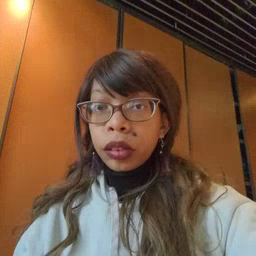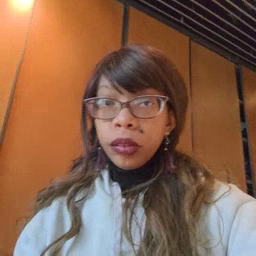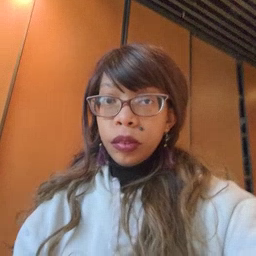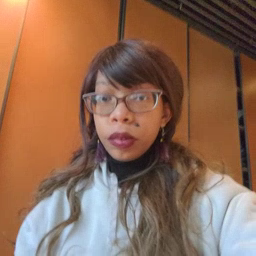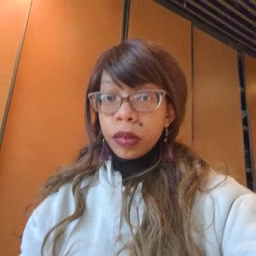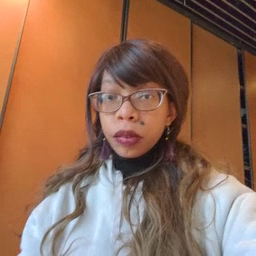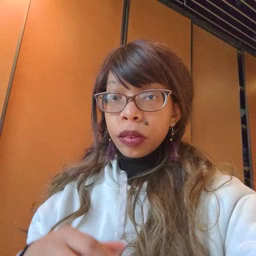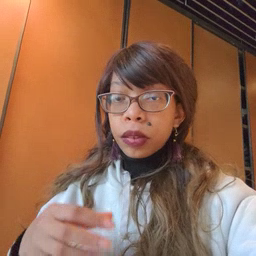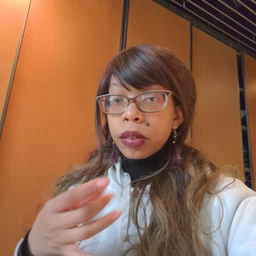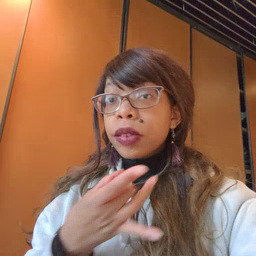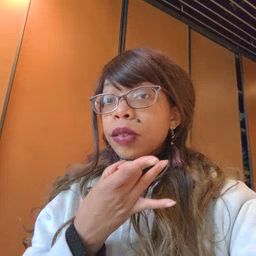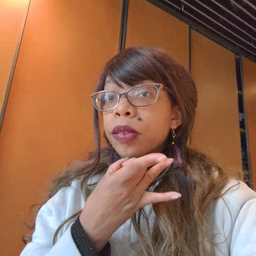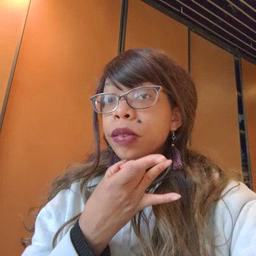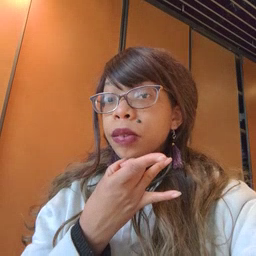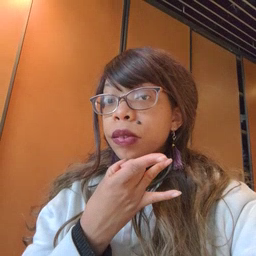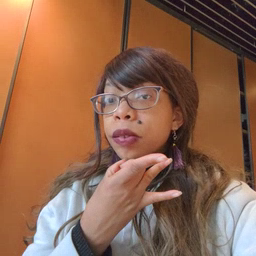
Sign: lamp